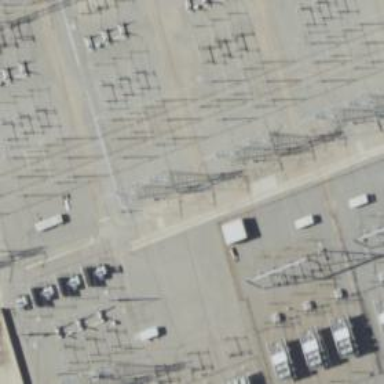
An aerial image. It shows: Power tower.